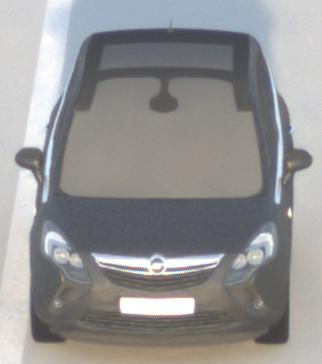
Make: Opel
Model: Zafira Tourer 1.8
Detailed model: Zafira (C) Tourer
Model produced from: 2012/01
Model produced until: 2015/06
Doors: 5
Color: gray
Road condition: dry road
Daytime: sunrise or sunset
Contrast: low contrast